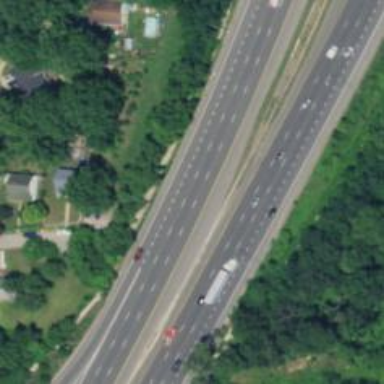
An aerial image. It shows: Motorway junction.